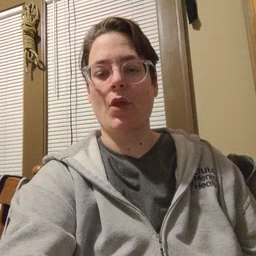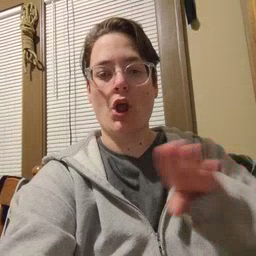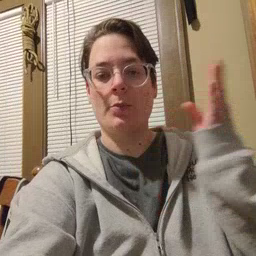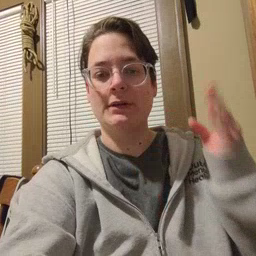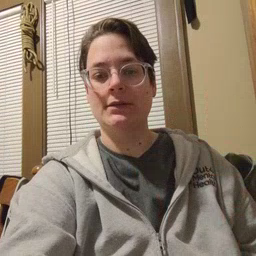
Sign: open